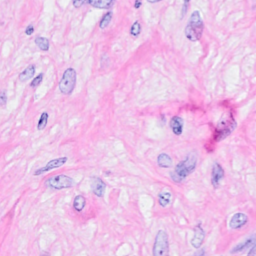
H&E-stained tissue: Breast